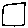
Label: square